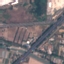
Land use / land cover: Highway